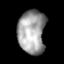
Tissue: lung
Cell type: Epithelial cells
Senescence score: 0.1992
Nuclear area (px): 1167
Mean DAPI intensity: 160.058